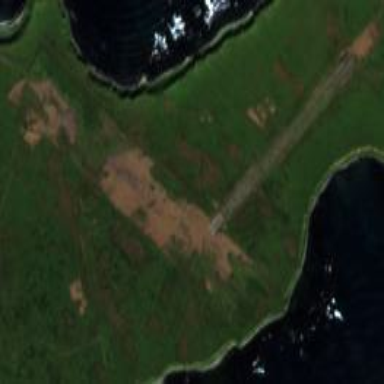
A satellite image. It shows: Military airfield located within aerodrome.